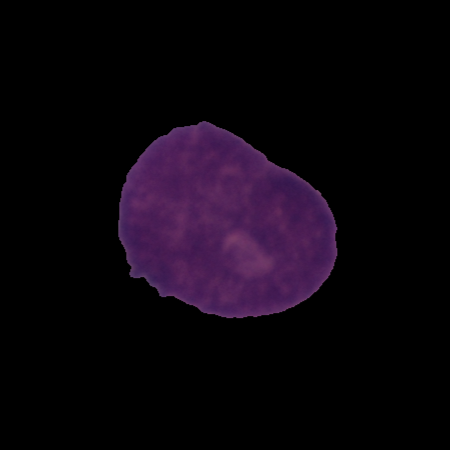
Label: cancer